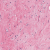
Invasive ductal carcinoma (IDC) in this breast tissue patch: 0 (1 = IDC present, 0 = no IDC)